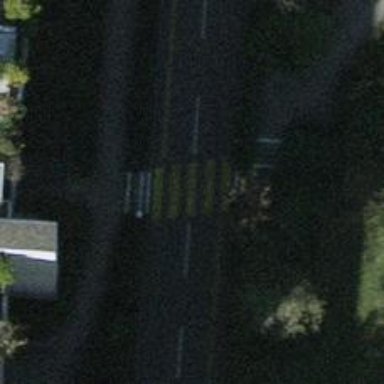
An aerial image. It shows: Pedestrian crossing with zebra markings on footway.